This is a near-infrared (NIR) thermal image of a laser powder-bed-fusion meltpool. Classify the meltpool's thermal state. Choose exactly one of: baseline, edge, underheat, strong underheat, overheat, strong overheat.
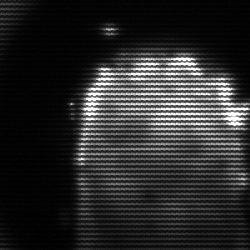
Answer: baseline